Question: I have a Pygame black display on which I will draw a letter with white color, as shown in the image below. The size of the display can be anything above 100x100 pixels.

I know I can use something like this to get the surface 2d array:
'''
miSuface = pygame.display.get_surface()
miCoso = pygame.surfarray.array2d(miSuface)
'''
However, I would like to somehow translate this array to a 7x5 bit matrix, on which 0 will correspond to a black pixel and 1 to a white pixel. My final intent is to use the matrix to train a neural network and create a simple OCR. Is there any way I can achieve this? Or is there a better approach to get the 7x5 matrix?
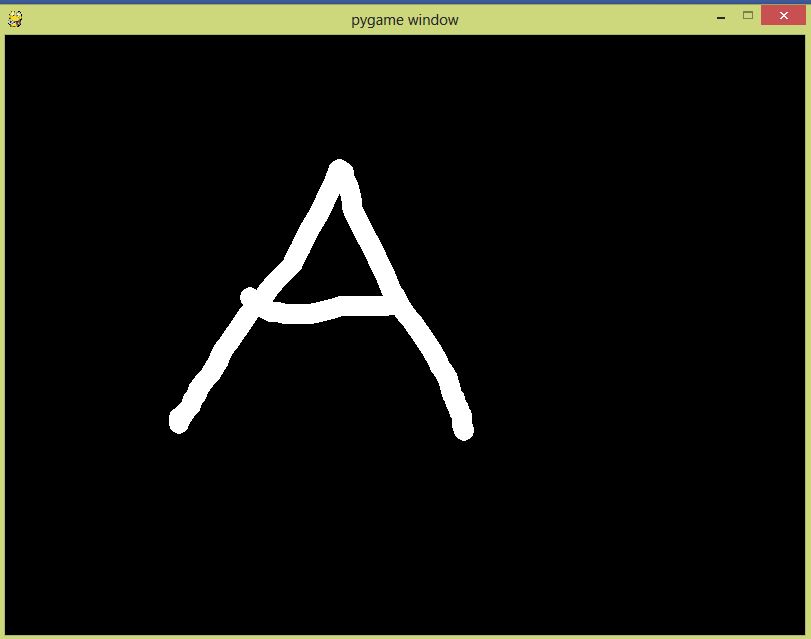
Answer: I'm not explicitly familiar with the call to 'pygame.surfarray.array2d()'. However, since you're going from a binary color layout to a smaller binary color matrix, you can subdivide the original image using your new proportions in order to properly color the resulting square. I'll give an example.
Say your initial image is 14x10 and you wish to have a 7x5 matrix. Your initial image looks like this:
'''
[[0,0,0,0,0,0,0,0,0,0,0,0,0,0],
[0,0,0,0,0,0,0,0,0,0,0,0,0,0],
[0,0,0,0,0,0,0,0,0,0,0,0,0,0],
[0,0,0,0,0,0,0,1,0,0,0,0,0,0],
[0,0,0,0,0,0,1,1,1,0,0,0,0,0],
[0,0,0,0,0,1,1,0,1,1,0,0,0,0],
[0,0,0,0,1,1,1,1,1,1,1,0,0,0],
[0,0,0,1,1,1,1,1,1,1,1,1,0,0],
[0,0,1,1,0,0,0,0,0,0,0,1,1,0],
[0,1,1,0,0,0,0,0,0,0,0,0,1,1]]
'''
What you need to do is divide x-wise by 7, and y-wise by 5. Since I picked nice numbers, the slices of the large image you'll be looking at will be 2x2. Take the top left 2x2 block, for example:
'''
[[0,0],
[0,0]] -> [0]
'''
This mini-matrix maps to a single pixel of your 7x5 image. Obviously, in this case it will be 0. Let's look at the bottom right:
'''
[[1,0],
[1,1]] -> [1]
'''
This will map to a value of 1 in your 7x5 image. As you can see, the tricky case in this example is when you have equal 1s and 0s. This will not be a huge issue, fortunately, as your initial image is always at least 100x100.
Applying this method to my example, the shrunk 7x5 image looks like this:
'''
[[0,0,0,0,0,0,0],
[0,0,0,0,0,0,0],
[0,0,0,1,1,0,0],
[0,0,1,1,1,1,0],
[0,1,0,0,0,0,1]]
'''
1. Find the size of the mini-matrices (divide by 5 and 7). This will work with an image of any size larger than 7x5.
2. For each mini-matrix, count the black and white spaces (0 and 1).
3. Decide whether the space in your final 7x5 matrix should be black or white. In my example, I say that the final space should be black if (number of white squares >= number of black squares). I'm worried that using this will cause problems for you because your pen size is relatively thin compared to the size of your 7x5 divisions. If this is a problem, try something like if (number of white squares * 2 >= number of black squares). This effectively weights the white squares more.
I'm happy to elaborate on this psuedocode. Just let me know.
Finally, if you are still having issues, I might try using a size larger than 7x5. It will give you more precision at a cost to your OCR algorithm. Good luck.